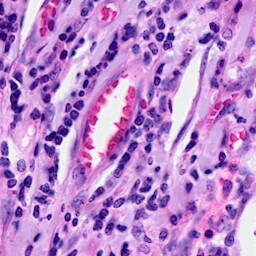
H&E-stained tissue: Breast